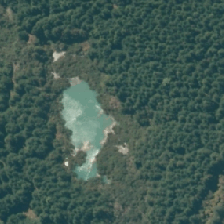
Land cover: lake_pond